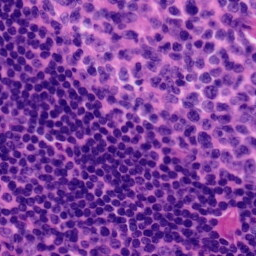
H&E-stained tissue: Tonsil